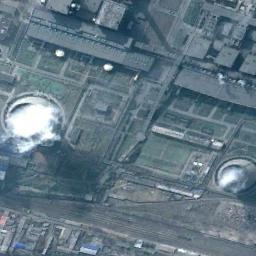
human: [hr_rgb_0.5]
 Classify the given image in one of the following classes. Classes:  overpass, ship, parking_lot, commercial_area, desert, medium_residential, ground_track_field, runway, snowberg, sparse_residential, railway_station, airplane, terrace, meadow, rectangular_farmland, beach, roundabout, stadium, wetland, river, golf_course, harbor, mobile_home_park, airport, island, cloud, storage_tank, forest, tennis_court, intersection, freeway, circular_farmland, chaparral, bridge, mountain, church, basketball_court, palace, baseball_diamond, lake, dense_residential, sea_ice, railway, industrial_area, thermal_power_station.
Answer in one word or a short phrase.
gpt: thermal_power_station